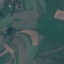
Label: Pasture